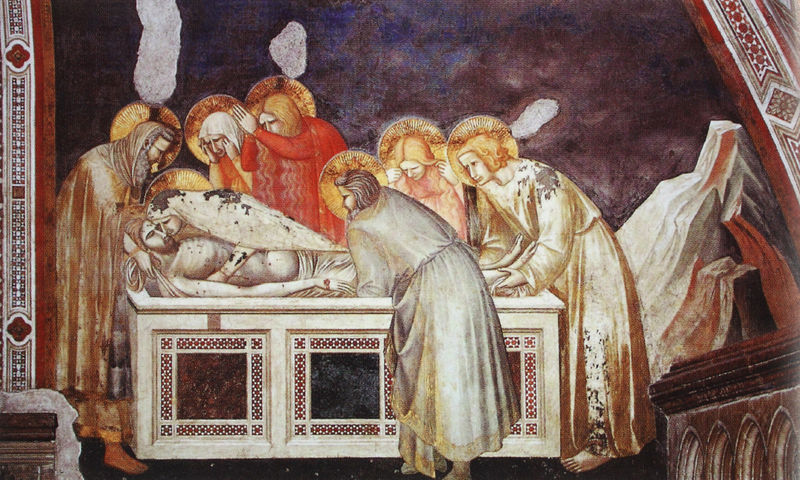
Titel: Ausmalung der Unteren Basilika San Francesco de Assisi
Künstler: Pietro Lorenzetti
Standort: Assisi, S. Francesco, Unterkirche (EU - I - Toskana)
Schlagwörter: berg, blau, dunkel, gemälde, frauen, menschen, marmor, männer, weiss, rot, muster, falten, tod, tot, trauer, bild, kirche, gold, füße, kuss, ornamente, bögen, beten, gebet, arkaden, heiligenschein, begräbnis, sarg, nimbus, christus, grab, jesus, pieta, gmälde, heilige, fresko, jünger, maria, gloriole, sarkophag, inkrustation, giotto, heiöige, füßre, inskrustation